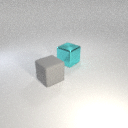
large cyan metal cube to the right of large gray rubber cube